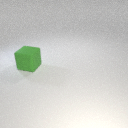
large green rubber cube